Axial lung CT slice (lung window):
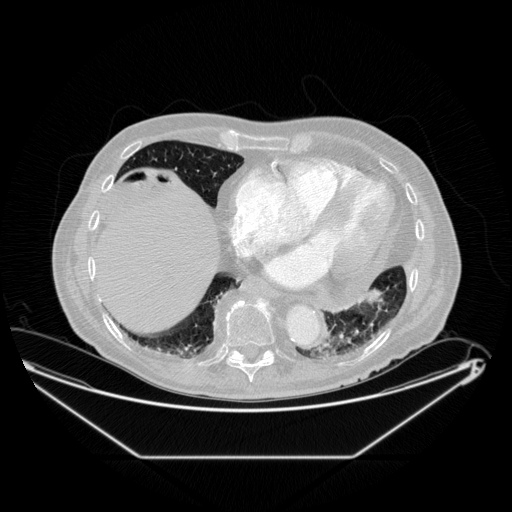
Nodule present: no